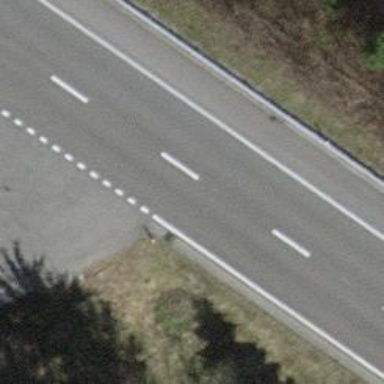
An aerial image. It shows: Secondary motorroad with asphalt surface.